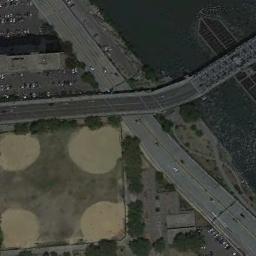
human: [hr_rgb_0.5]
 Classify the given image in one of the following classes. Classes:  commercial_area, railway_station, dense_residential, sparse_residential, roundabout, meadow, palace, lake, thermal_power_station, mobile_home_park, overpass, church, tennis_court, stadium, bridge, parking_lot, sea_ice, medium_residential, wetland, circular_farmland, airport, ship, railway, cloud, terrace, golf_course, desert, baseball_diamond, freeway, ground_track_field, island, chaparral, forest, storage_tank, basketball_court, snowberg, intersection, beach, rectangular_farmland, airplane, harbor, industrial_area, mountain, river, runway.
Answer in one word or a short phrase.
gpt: baseball_diamond